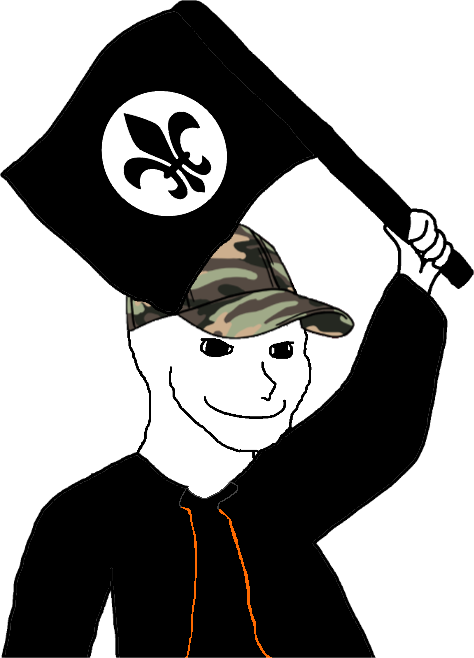
Label: 5_Oomer